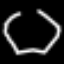
Label: octagon